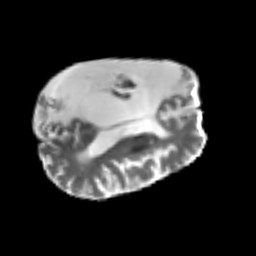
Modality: T2w
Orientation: axial
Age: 55
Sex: male
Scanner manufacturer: siemens
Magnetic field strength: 3 T
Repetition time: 4.987 s
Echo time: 0.0792 s